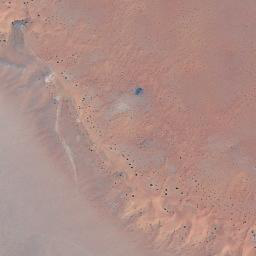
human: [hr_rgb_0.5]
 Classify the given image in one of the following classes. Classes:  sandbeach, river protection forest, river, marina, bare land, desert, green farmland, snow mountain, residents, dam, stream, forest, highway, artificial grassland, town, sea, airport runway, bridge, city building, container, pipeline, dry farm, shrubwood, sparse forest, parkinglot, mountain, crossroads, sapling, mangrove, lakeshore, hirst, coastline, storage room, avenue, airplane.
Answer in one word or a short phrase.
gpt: desert